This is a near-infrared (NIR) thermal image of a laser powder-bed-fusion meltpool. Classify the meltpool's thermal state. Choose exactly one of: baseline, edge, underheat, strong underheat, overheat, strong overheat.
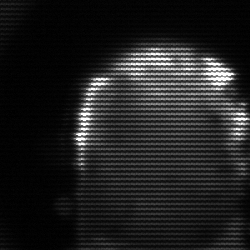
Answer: baseline